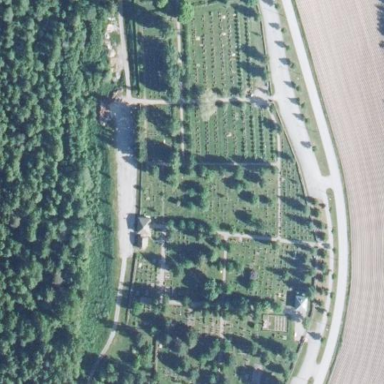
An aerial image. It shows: Cemetery.